Question: I am trying to build the mega SDK from github inside visual studio 2013, but I cannot get the dependencies right!
What did I do:
1. I Downloaded the project from: Github MEGA SDK
2. I Opened the visual studio project located in: examples\win32
3. I read the readme found: Mega Visual Studio Readme and downloaded all the third part dependencies
4. I Added Includes to these folders:

I am still getting a and I cannot (Right now on sodium/version.h).
Does anybody have an idea
<URL>, the startup solution is located:
> C:\Git\VSMegaSDK\examples\win32\MEGAdokan\MEGA.sln
'''
Error 99 error C1083: Cannot open include file: 'sodium/version.h': No such file or directory C:\Git\TestProjects\C++\Mega\sdk-master hird_party\libsodium\include\sodium.h 48 1 mega
Error 198 error C1083: Cannot open include file: 'sodium/version.h': No such file or directory C:\Git\TestProjects\C++\Mega\sdk-master hird_party\libsodium\include\sodium.h 48 1 mega
Error 297 error C1083: Cannot open include file: 'sodium/version.h': No such file or directory C:\Git\TestProjects\C++\Mega\sdk-master hird_party\libsodium\include\sodium.h 48 1 mega
Error 396 error C1083: Cannot open include file: 'sodium/version.h': No such file or directory C:\Git\TestProjects\C++\Mega\sdk-master hird_party\libsodium\include\sodium.h 48 1 mega
Error 495 error C1083: Cannot open include file: 'sodium/version.h': No such file or directory C:\Git\TestProjects\C++\Mega\sdk-master hird_party\libsodium\include\sodium.h 48 1 mega
Error 594 error C1083: Cannot open include file: 'sodium/version.h': No such file or directory C:\Git\TestProjects\C++\Mega\sdk-master hird_party\libsodium\include\sodium.h 48 1 mega
Error 693 error C1083: Cannot open include file: 'sodium/version.h': No such file or directory C:\Git\TestProjects\C++\Mega\sdk-master hird_party\libsodium\include\sodium.h 48 1 mega
Error 792 error C1083: Cannot open include file: 'sodium/version.h': No such file or directory C:\Git\TestProjects\C++\Mega\sdk-master hird_party\libsodium\include\sodium.h 48 1 mega
Error 891 error C1083: Cannot open include file: 'sodium/version.h': No such file or directory C:\Git\TestProjects\C++\Mega\sdk-master hird_party\libsodium\include\sodium.h 48 1 mega
Error 990 error C1083: Cannot open include file: 'sodium/version.h': No such file or directory C:\Git\TestProjects\C++\Mega\sdk-master hird_party\libsodium\include\sodium.h 48 1 mega
Error 1089 error C1083: Cannot open include file: 'sodium/version.h': No such file or directory C:\Git\TestProjects\C++\Mega\sdk-master hird_party\libsodium\include\sodium.h 48 1 mega
Error 1188 error C1083: Cannot open include file: 'sodium/version.h': No such file or directory C:\Git\TestProjects\C++\Mega\sdk-master hird_party\libsodium\include\sodium.h 48 1 mega
Error 1287 error C1083: Cannot open include file: 'sodium/version.h': No such file or directory C:\Git\TestProjects\C++\Mega\sdk-master hird_party\libsodium\include\sodium.h 48 1 mega
Error 1386 error C1083: Cannot open include file: 'sodium/version.h': No such file or directory C:\Git\TestProjects\C++\Mega\sdk-master hird_party\libsodium\include\sodium.h 48 1 mega
Error 1485 error C1083: Cannot open include file: 'sodium/version.h': No such file or directory C:\Git\TestProjects\C++\Mega\sdk-master hird_party\libsodium\include\sodium.h 48 1 mega
Error 1584 error C1083: Cannot open include file: 'sodium/version.h': No such file or directory C:\Git\TestProjects\C++\Mega\sdk-master hird_party\libsodium\include\sodium.h 48 1 mega
Error 1683 error C1083: Cannot open include file: 'sodium/version.h': No such file or directory C:\Git\TestProjects\C++\Mega\sdk-master hird_party\libsodium\include\sodium.h 48 1 mega
Error 1782 error C1083: Cannot open include file: 'sodium/version.h': No such file or directory C:\Git\TestProjects\C++\Mega\sdk-master hird_party\libsodium\include\sodium.h 48 1 mega
Error 1881 error C1083: Cannot open include file: 'sodium/version.h': No such file or directory C:\Git\TestProjects\C++\Mega\sdk-master hird_party\libsodium\include\sodium.h 48 1 mega
Error 1980 error C1083: Cannot open include file: 'sodium/version.h': No such file or directory C:\Git\TestProjects\C++\Mega\sdk-master hird_party\libsodium\include\sodium.h 48 1 mega
Error 2083 error C1083: Cannot open include file: 'sodium/version.h': No such file or directory C:\Git\TestProjects\C++\Mega\sdk-master hird_party\libsodium\include\sodium.h 48 1 mega
Error 2182 error C1083: Cannot open include file: 'sodium/version.h': No such file or directory C:\Git\TestProjects\C++\Mega\sdk-master hird_party\libsodium\include\sodium.h 48 1 mega
Error 2281 error C1083: Cannot open include file: 'sodium/version.h': No such file or directory C:\Git\TestProjects\C++\Mega\sdk-master hird_party\libsodium\include\sodium.h 48 1 mega
Error 2380 error C1083: Cannot open include file: 'sodium/version.h': No such file or directory C:\Git\TestProjects\C++\Mega\sdk-master hird_party\libsodium\include\sodium.h 48 1 mega
Error 2479 error C1083: Cannot open include file: 'sodium/version.h': No such file or directory C:\Git\TestProjects\C++\Mega\sdk-master hird_party\libsodium\include\sodium.h 48 1 mega
Error 2578 error C1083: Cannot open include file: 'sodium/version.h': No such file or directory C:\Git\TestProjects\C++\Mega\sdk-master hird_party\libsodium\include\sodium.h 48 1 mega
Error 2677 error C1083: Cannot open include file: 'sodium/version.h': No such file or directory C:\Git\TestProjects\C++\Mega\sdk-master hird_party\libsodium\include\sodium.h 48 1 mega
Error 2776 error C1083: Cannot open include file: 'sodium/version.h': No such file or directory C:\Git\TestProjects\C++\Mega\sdk-master hird_party\libsodium\include\sodium.h 48 1 mega
Error 2875 error C1083: Cannot open include file: 'sodium/version.h': No such file or directory C:\Git\TestProjects\C++\Mega\sdk-master hird_party\libsodium\include\sodium.h 48 1 mega
Error 2974 error C1083: Cannot open include file: 'sodium/version.h': No such file or directory C:\Git\TestProjects\C++\Mega\sdk-master hird_party\libsodium\include\sodium.h 48 1 mega
Error 3073 error C1083: Cannot open include file: 'sodium/version.h': No such file or directory C:\Git\TestProjects\C++\Mega\sdk-master hird_party\libsodium\include\sodium.h 48 1 mega
Error 3172 error C1083: Cannot open include file: 'sodium/version.h': No such file or directory C:\Git\TestProjects\C++\Mega\sdk-master hird_party\libsodium\include\sodium.h 48 1 mega
Error 3271 error C1083: Cannot open include file: 'sodium/version.h': No such file or directory C:\Git\TestProjects\C++\Mega\sdk-master hird_party\libsodium\include\sodium.h 48 1 mega
Error 3370 error C1083: Cannot open include file: 'sodium/version.h': No such file or directory C:\Git\TestProjects\C++\Mega\sdk-master hird_party\libsodium\include\sodium.h 48 1 mega
Error 3469 error C1083: Cannot open include file: 'sodium/version.h': No such file or directory C:\Git\TestProjects\C++\Mega\sdk-master hird_party\libsodium\include\sodium.h 48 1 mega
Error 3568 error C1083: Cannot open include file: 'sodium/version.h': No such file or directory C:\Git\TestProjects\C++\Mega\sdk-master hird_party\libsodium\include\sodium.h 48 1 mega
Error 3667 error C1083: Cannot open include file: 'sodium/version.h': No such file or directory C:\Git\TestProjects\C++\Mega\sdk-master hird_party\libsodium\include\sodium.h 48 1 mega
Error 3766 error C1083: Cannot open include file: 'sodium/version.h': No such file or directory C:\Git\TestProjects\C++\Mega\sdk-master hird_party\libsodium\include\sodium.h 48 1 mega
Error 3865 error C1083: Cannot open include file: 'sodium/version.h': No such file or directory C:\Git\TestProjects\C++\Mega\sdk-master hird_party\libsodium\include\sodium.h 48 1 mega
Error 3964 error C1083: Cannot open include file: 'sodium/version.h': No such file or directory C:\Git\TestProjects\C++\Mega\sdk-master hird_party\libsodium\include\sodium.h 48 1 mega
Error 3965 error C1083: Cannot open include file: 'windows.h': No such file or directory c:\gitsmegasdk\examples\win32\megadokan\megadokan.cpp 27 1 MEGAdokan
'''
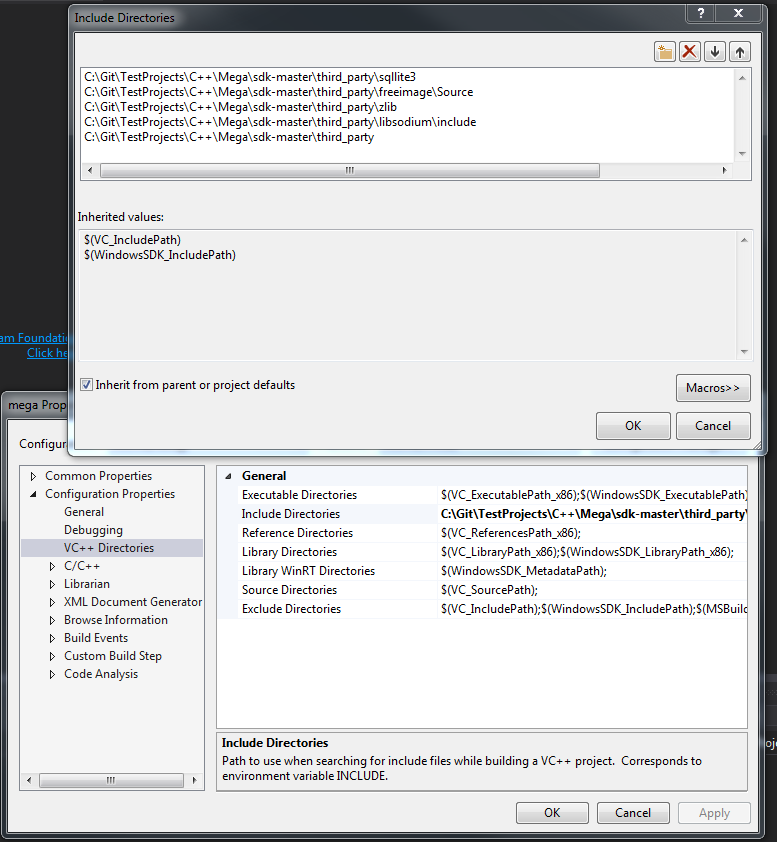
Answer: The existence of a 'version.h.in' indicates that you have unpacked the software, .
('<file>.in' is traditionally the put file for some processing step that will then yield '<file>'.)
You're looking at the for libsodium. You probably should have picked one of the available Windows distributions.